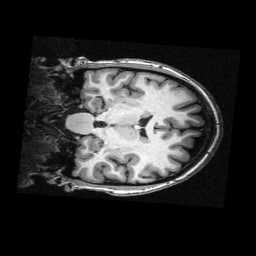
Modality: T1w
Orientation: coronal
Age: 18
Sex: female